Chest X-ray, PA view. Patient: 44 years old, sex F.
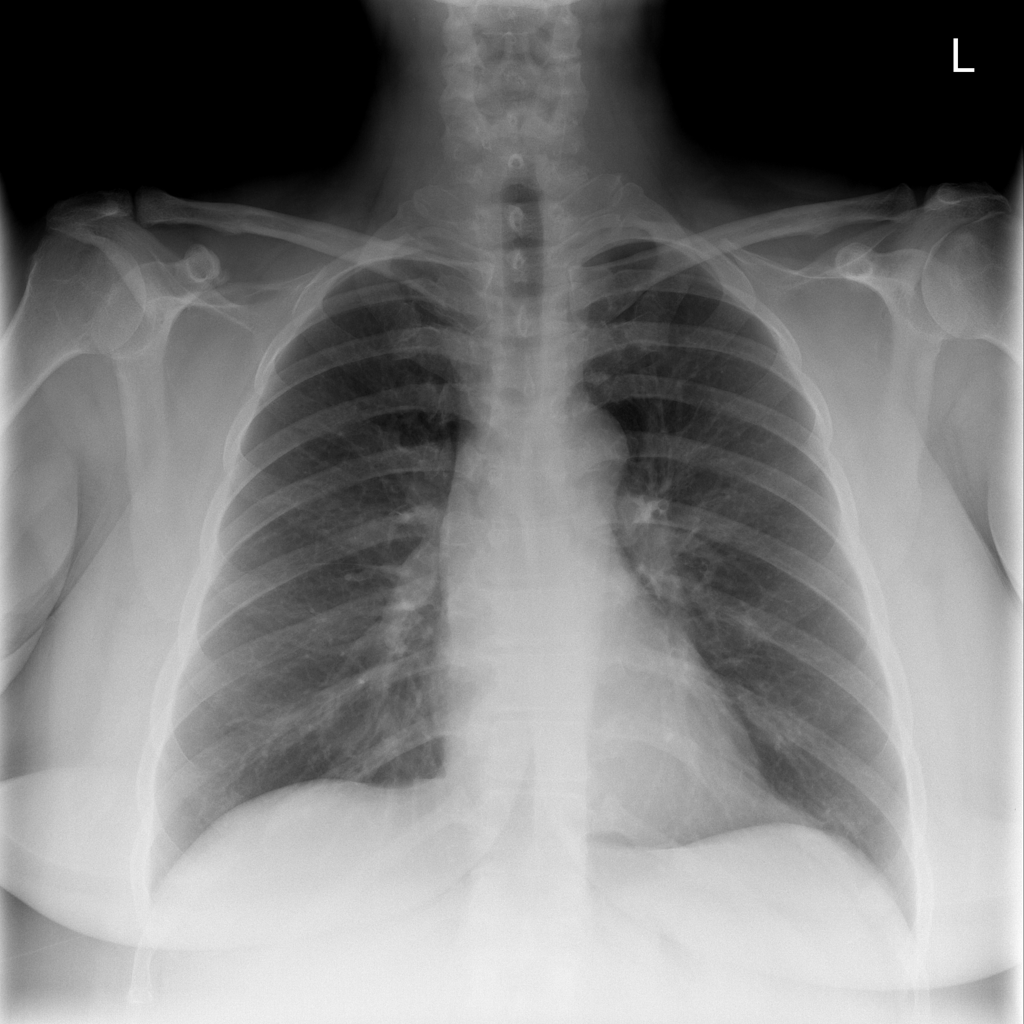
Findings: No Finding